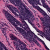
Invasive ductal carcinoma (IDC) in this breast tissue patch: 0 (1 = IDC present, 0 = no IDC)